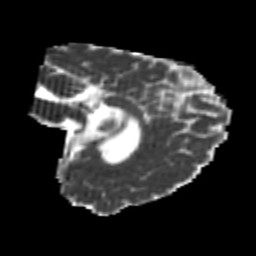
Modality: MD
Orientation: sagittal
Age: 24
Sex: male
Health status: healthy
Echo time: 0.074 s